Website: walmart
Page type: billing-address
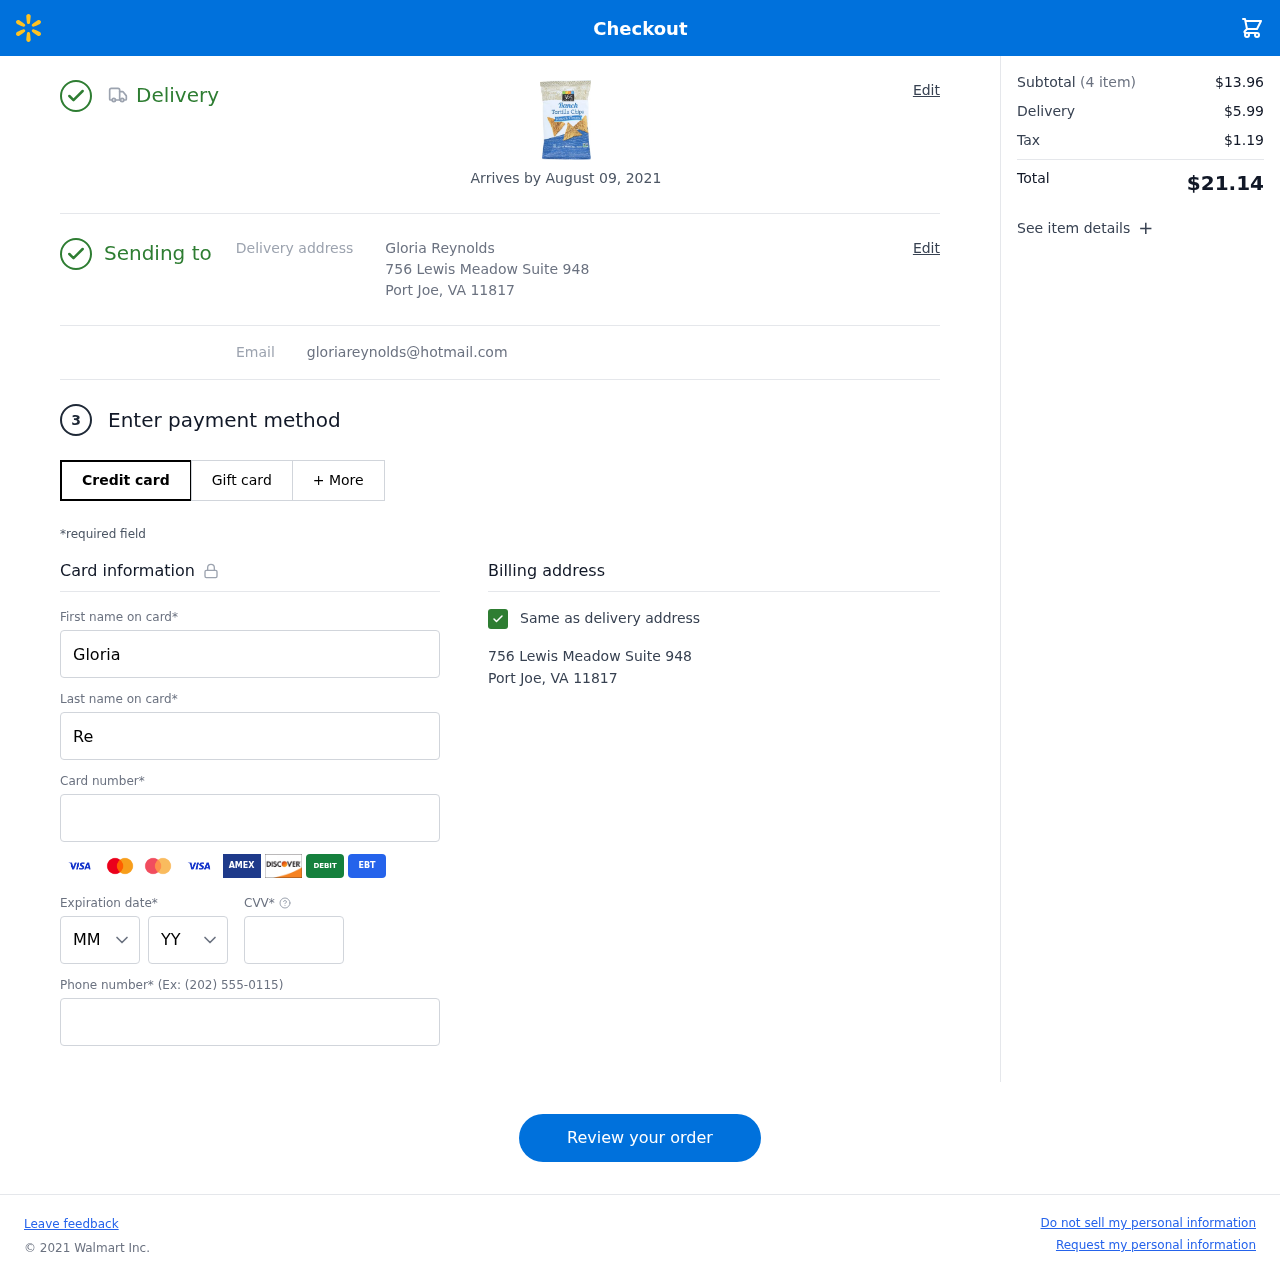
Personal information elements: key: PII_CARD_CVV
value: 1082
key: PII_CARD_EXPIRY_MONTH
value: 10
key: PII_CARD_EXPIRY_YEAR
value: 30
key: PII_CARD_NUMBER
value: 3479 0359 2006 941
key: PII_EMAIL
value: gloriareynolds@hotmail.com
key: PII_FIRSTNAME
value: Gloria
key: PII_FULLNAME
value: Gloria Reynolds
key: PII_LASTNAME
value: Reynolds
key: PII_PHONE
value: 2404789156
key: PII_STREET
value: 756 Lewis Meadow Suite 948
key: PII_CITY_STATE_ZIP
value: Port Joe, VA 11817
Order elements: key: ORDER_DELIVERY_DATE
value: Arrives by August 09, 2021
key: ORDER_NUM_ITEMS
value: (4 item)
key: ORDER_SUBTOTAL
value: $13.96
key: ORDER_SHIPPING_COST
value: $5.99
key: ORDER_TAX
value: $1.19
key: ORDER_TOTAL
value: $21.14